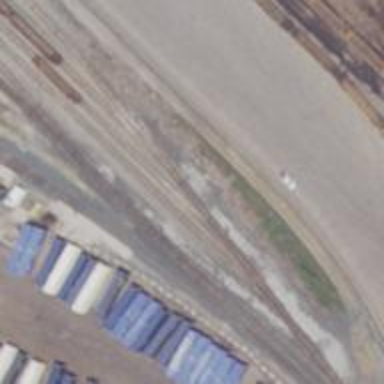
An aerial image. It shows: Railway yard used for servicing trains.